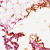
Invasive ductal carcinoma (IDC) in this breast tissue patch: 0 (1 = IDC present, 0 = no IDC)